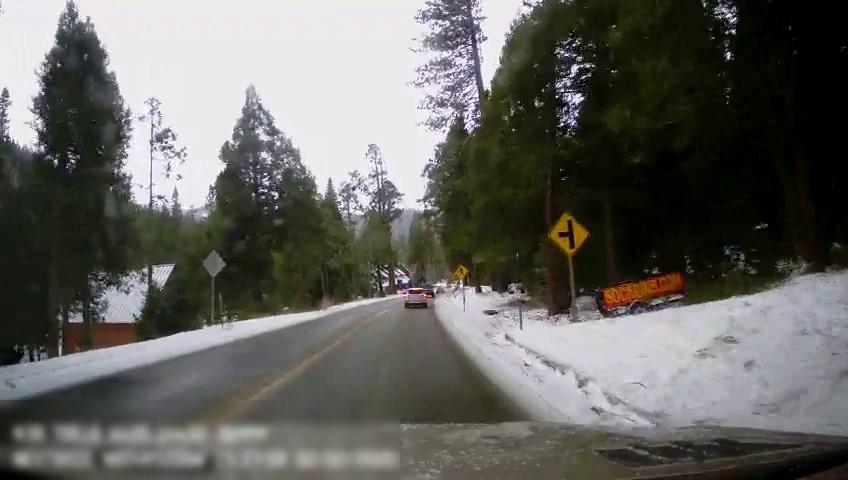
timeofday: Day
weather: Snowy
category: Drivable Space
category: Vehicles | Truck
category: Vehicles | SUV
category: Lanes | Current Lane
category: Lanes | Opposite Lane
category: Traffic | Signs
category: Traffic | Signs